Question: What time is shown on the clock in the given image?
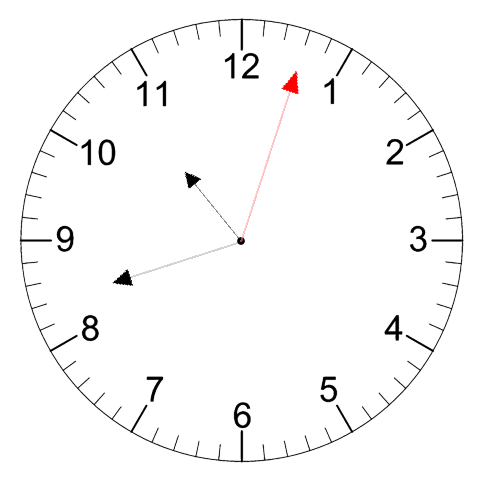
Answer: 10:42:03